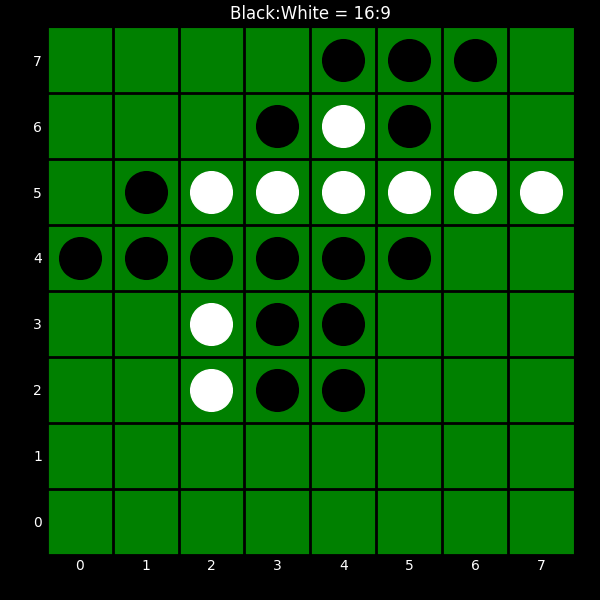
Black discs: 16
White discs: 9